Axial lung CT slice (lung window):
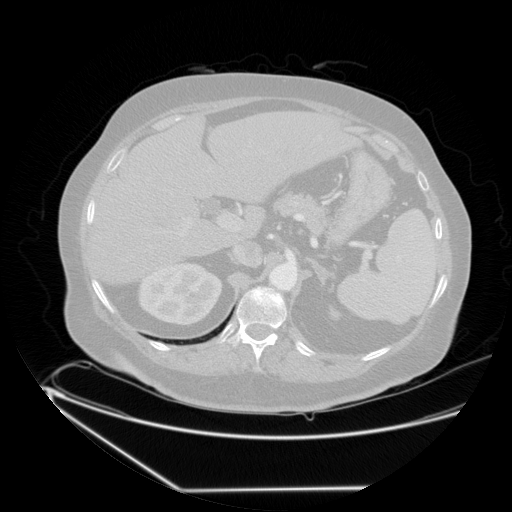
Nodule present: no